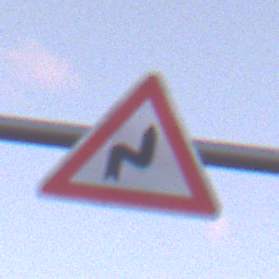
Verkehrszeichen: DoppelkurveRechts
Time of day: SunriseSunset
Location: Outdoor (Suburban)
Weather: PartlyCloudy
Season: NotSpecified
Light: Natural